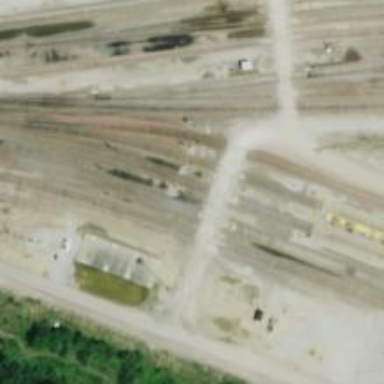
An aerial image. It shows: Railway signal.